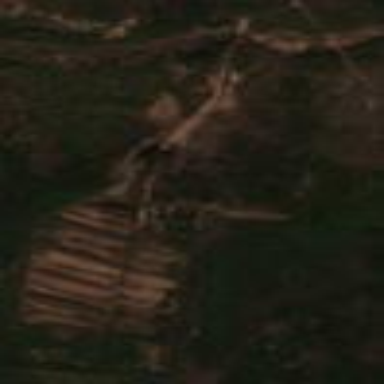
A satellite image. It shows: Peat cutting area.